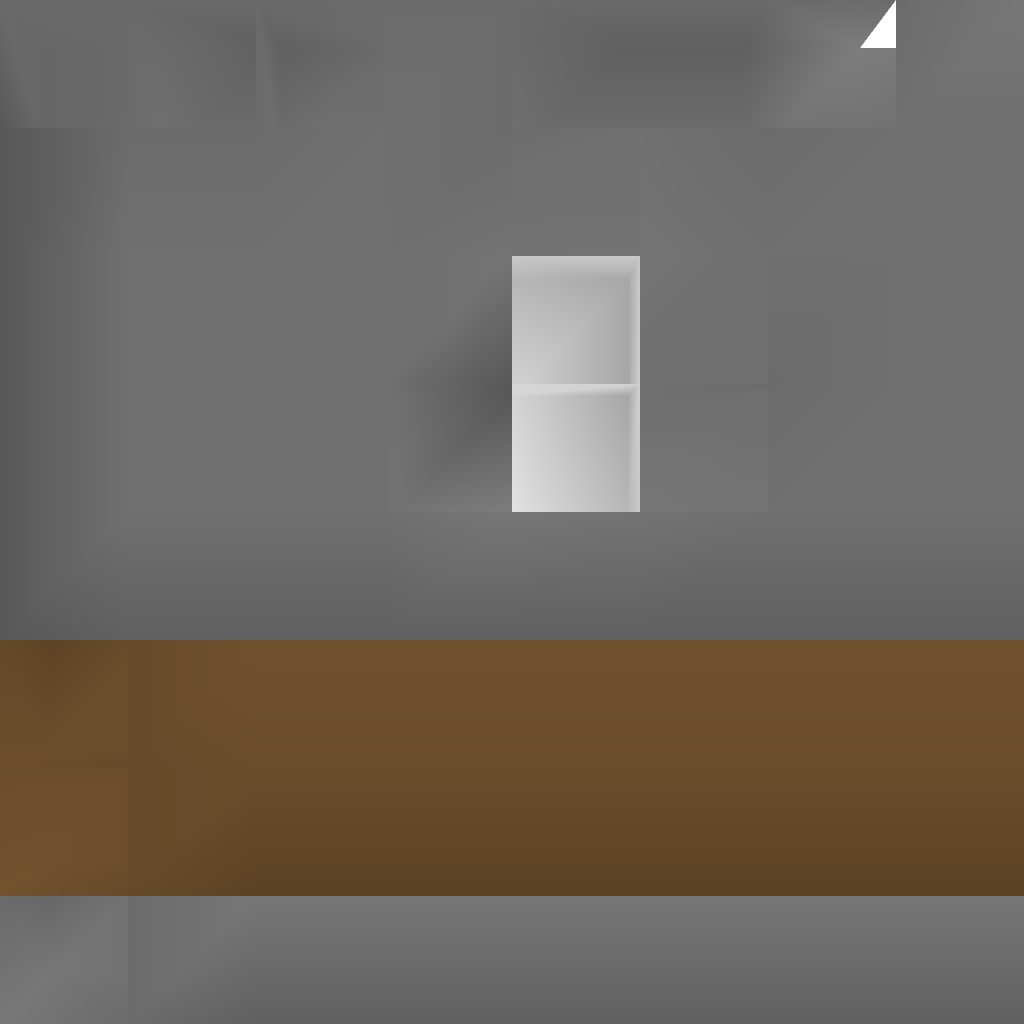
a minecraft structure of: earth stone prison block